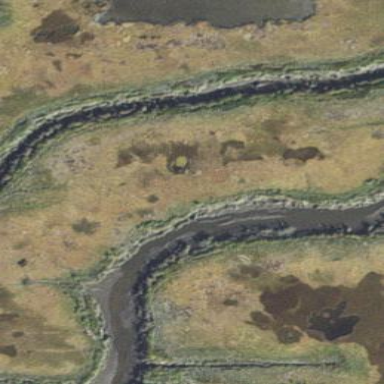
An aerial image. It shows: River flowing through natural landscape.